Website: apple
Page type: payment
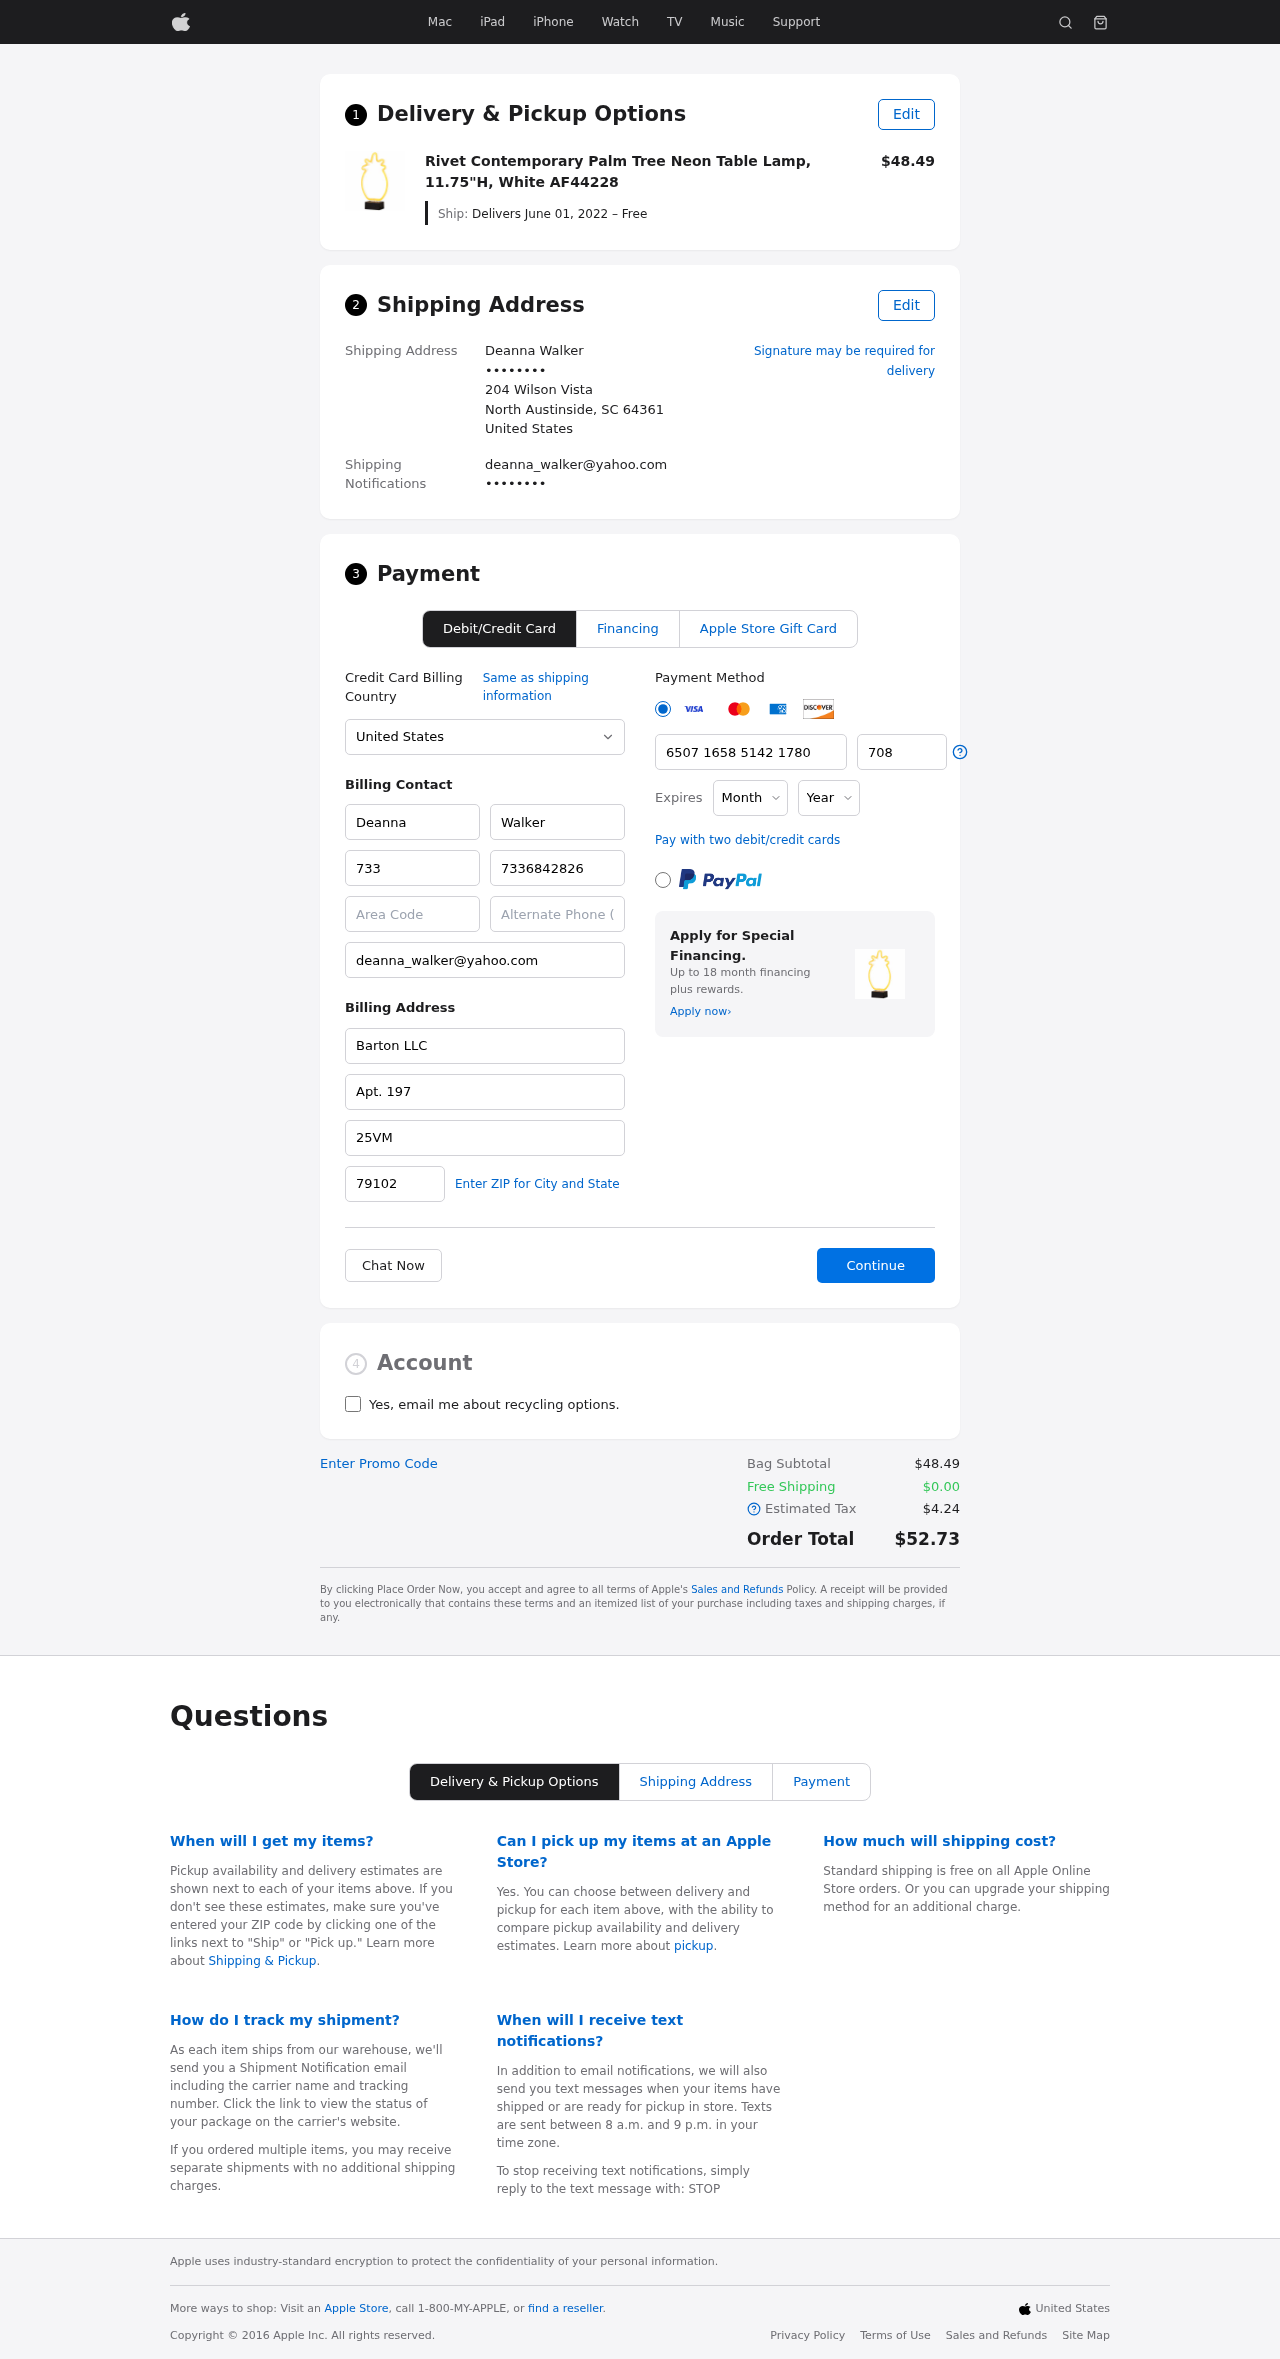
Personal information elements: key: PII_CARD_CVV
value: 708
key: PII_CARD_EXPIRY_MONTH
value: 06
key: PII_CARD_EXPIRY_YEAR
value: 26
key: PII_CARD_NUMBER
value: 6507 1658 5142 1780
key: PII_CITY_STATE_ZIP
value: North Austinside, SC 64361
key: PII_COMPANY
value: Barton LLC
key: PII_COUNTRY
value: United States
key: PII_EMAIL
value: deanna_walker@yahoo.com
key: PII_EMAIL2
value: deanna_walker@yahoo.com
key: PII_FIRSTNAME
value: Deanna
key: PII_FULLNAME
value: Deanna Walker
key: PII_LASTNAME
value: Walker
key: PII_PHONE3
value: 7336842826
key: PII_PHONE_AREA
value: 733
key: PII_POSTCODE2
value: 79102
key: PII_SECURITY_CODE
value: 25VM
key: PII_STREET
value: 204 Wilson Vista
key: PII_STREET2
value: Apt. 197
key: PII_PHONE
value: ••••••••
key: PII_PHONE2
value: ••••••••
Product elements: key: PRODUCT1_NAME
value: Rivet Contemporary Palm Tree Neon Table Lamp, 11.75"H, White AF44228
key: PRODUCT1_PRICE
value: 48.49
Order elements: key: ORDER_DELIVERY_DATE
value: Delivers June 01, 2022 – Free
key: ORDER_SUBTOTAL
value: $48.49
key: ORDER_SHIPPING_COST
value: $0.00
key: ORDER_TAX
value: $4.24
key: ORDER_TOTAL
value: $52.73